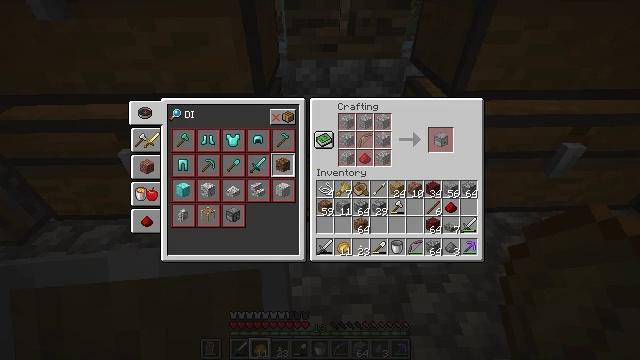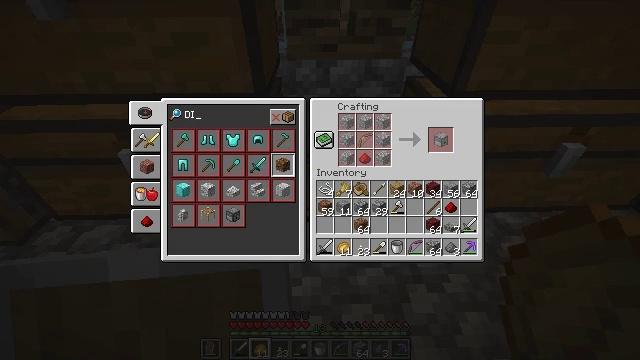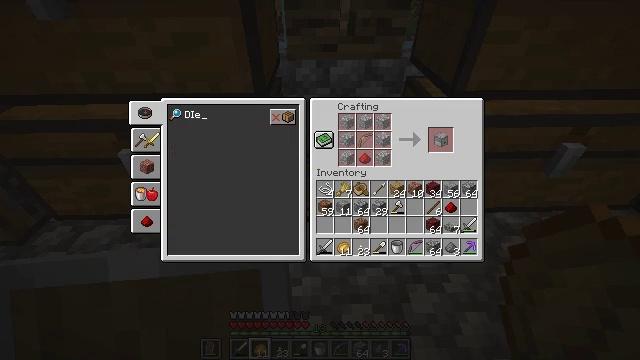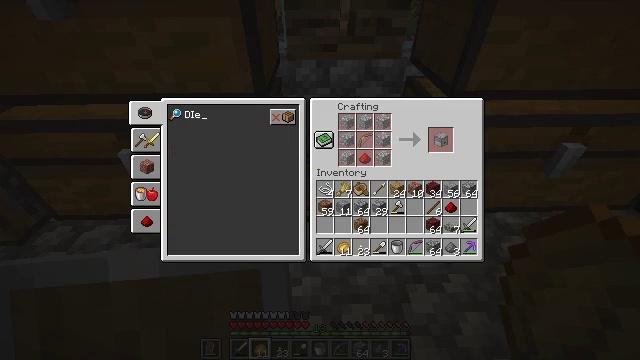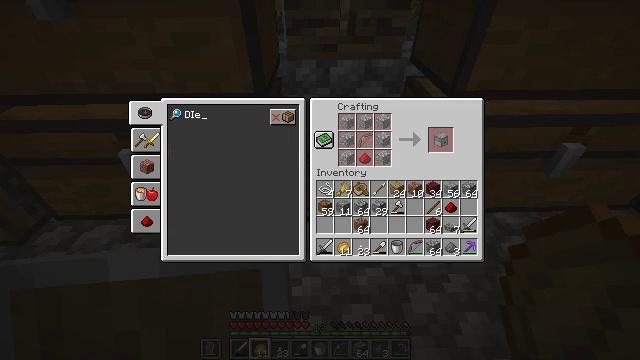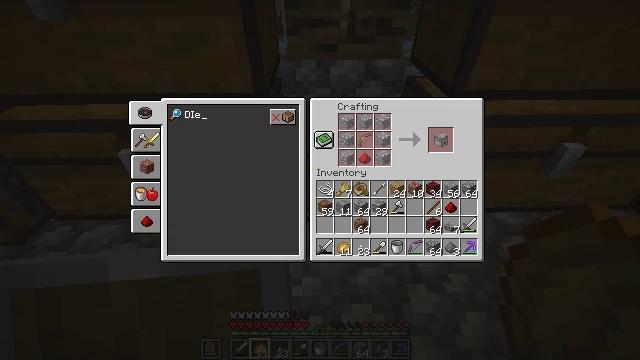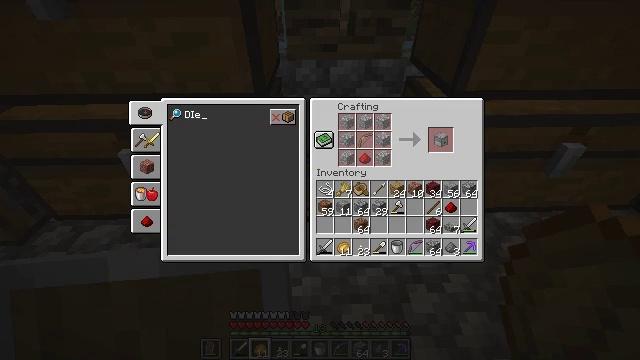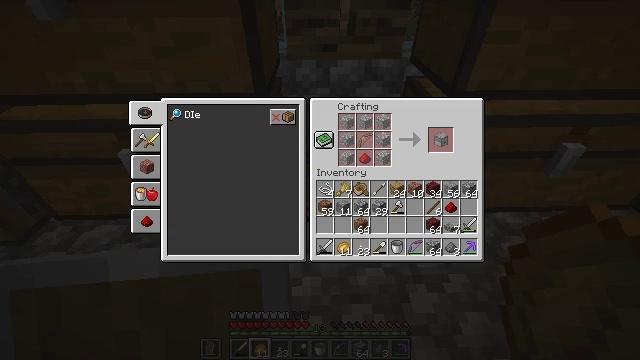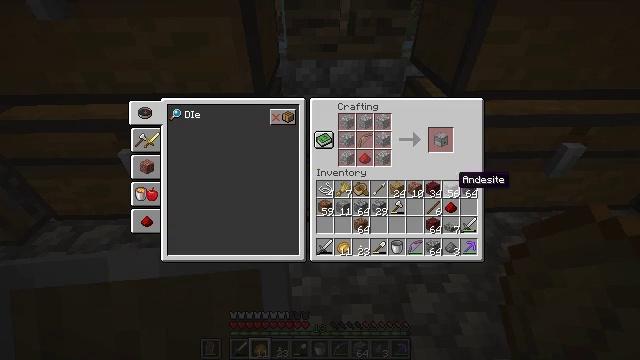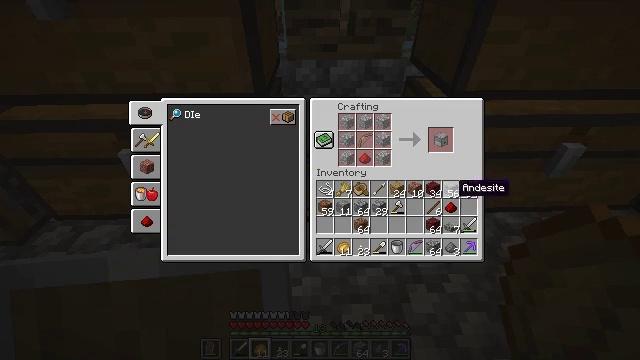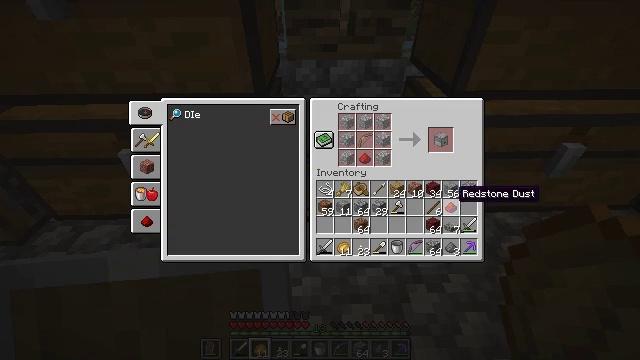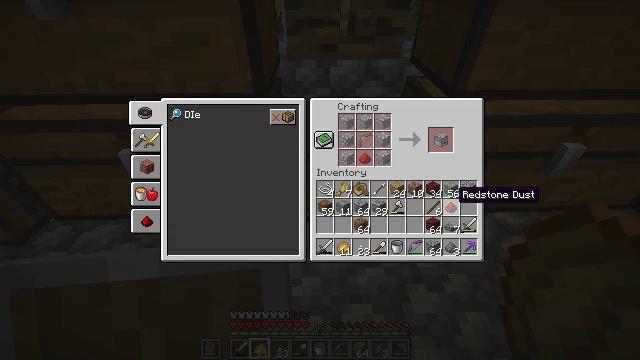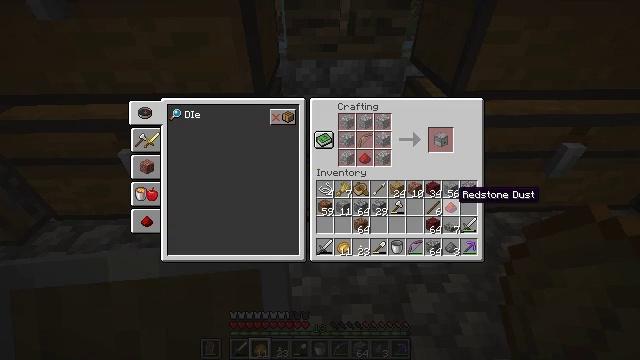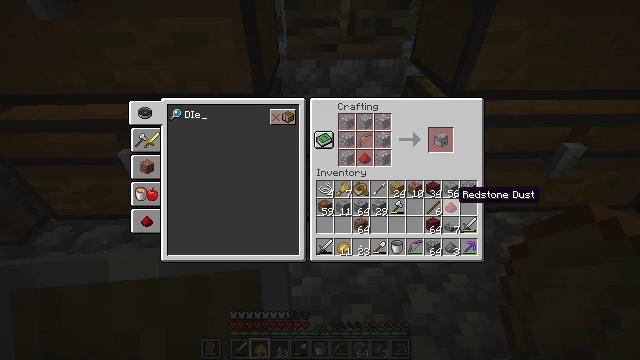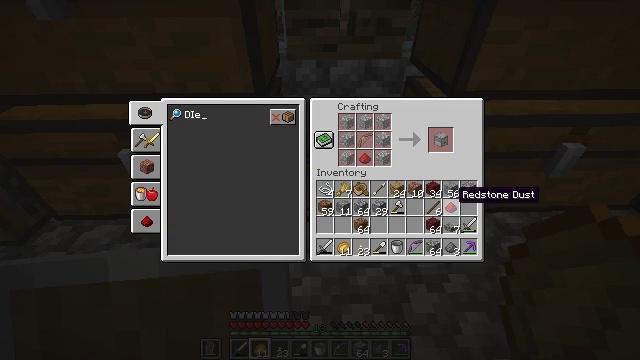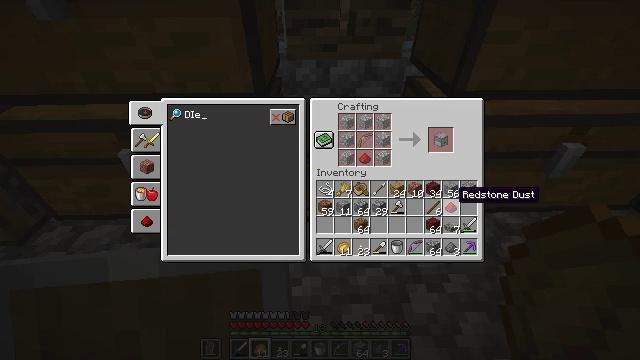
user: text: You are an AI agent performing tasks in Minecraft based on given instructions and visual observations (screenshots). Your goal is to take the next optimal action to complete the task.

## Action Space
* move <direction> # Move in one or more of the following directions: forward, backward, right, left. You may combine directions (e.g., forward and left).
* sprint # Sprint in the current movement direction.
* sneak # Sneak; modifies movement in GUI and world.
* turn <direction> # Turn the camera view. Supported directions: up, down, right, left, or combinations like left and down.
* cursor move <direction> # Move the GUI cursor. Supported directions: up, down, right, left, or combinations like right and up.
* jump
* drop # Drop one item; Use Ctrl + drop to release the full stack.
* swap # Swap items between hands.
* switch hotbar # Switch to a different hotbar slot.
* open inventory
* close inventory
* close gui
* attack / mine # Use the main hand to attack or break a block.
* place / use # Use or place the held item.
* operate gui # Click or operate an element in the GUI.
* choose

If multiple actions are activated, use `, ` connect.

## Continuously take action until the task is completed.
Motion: motion action
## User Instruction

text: Use the crafting table to craft a bow.
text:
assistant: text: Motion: no_op
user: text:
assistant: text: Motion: close inventory
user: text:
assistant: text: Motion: close inventory
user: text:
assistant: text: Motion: close inventory
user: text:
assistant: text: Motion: no_op
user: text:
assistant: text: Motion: no_op
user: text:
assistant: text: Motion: turn down
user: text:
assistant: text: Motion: turn down
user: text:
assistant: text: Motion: turn down
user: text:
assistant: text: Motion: no_op
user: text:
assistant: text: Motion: no_op
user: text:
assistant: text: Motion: no_op
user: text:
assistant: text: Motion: no_op
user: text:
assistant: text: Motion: no_op
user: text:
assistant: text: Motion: no_op
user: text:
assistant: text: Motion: no_op
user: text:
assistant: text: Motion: no_op
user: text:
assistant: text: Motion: no_op
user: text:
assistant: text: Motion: no_op
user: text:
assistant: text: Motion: no_op
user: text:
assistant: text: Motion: no_op
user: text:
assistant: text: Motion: no_op
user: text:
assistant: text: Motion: no_op
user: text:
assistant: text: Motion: turn down
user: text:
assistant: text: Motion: turn down
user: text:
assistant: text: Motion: turn down
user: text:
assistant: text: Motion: turn left and down
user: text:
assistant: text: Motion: turn left and down
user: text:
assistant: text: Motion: turn left and down
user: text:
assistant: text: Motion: turn down